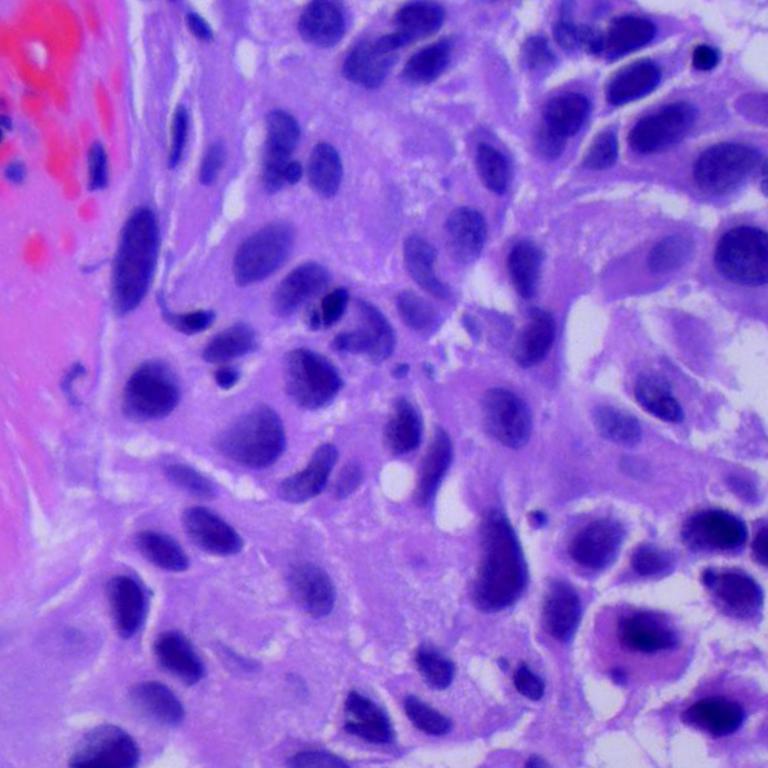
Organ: lung
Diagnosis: squamous carcinomas